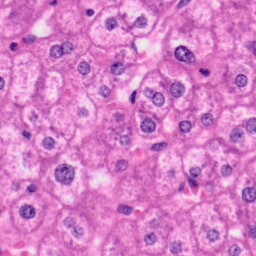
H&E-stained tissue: Liver